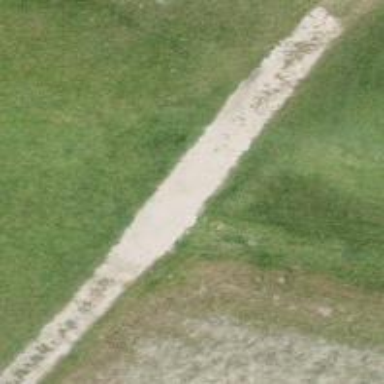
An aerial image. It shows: Golf cartpath that is also road path.